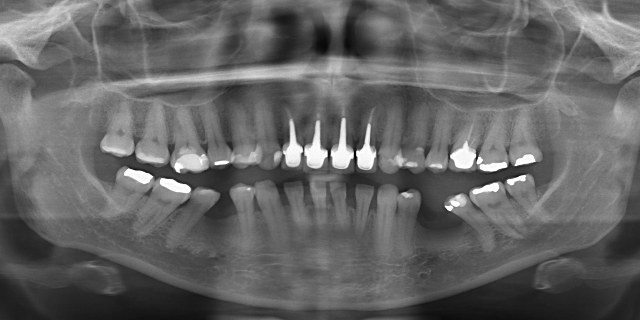
adult